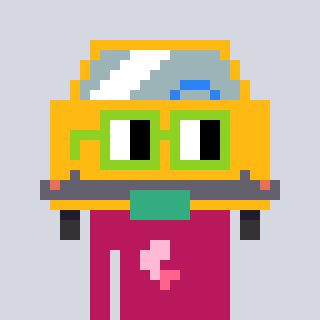
a pixel art character with square light green glasses, a taxi-shaped head and a darkpink-colored body on a cool background